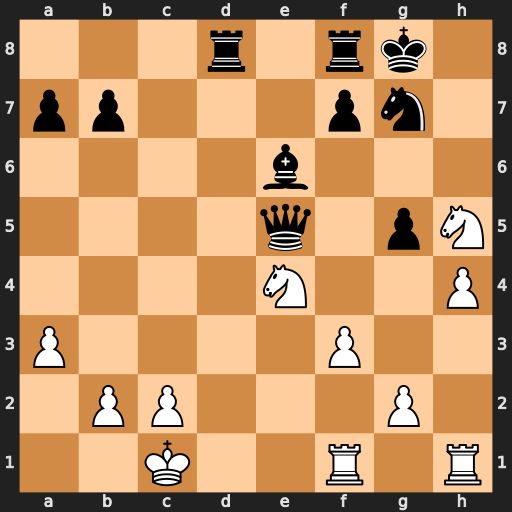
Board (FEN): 3r1rk1/pp3pn1/4b3/4q1pN/4N2P/P4P2/1PP3P1/2K2R1R
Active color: w
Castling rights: -
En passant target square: -
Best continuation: Nhf6+ Kh8 hxg5+